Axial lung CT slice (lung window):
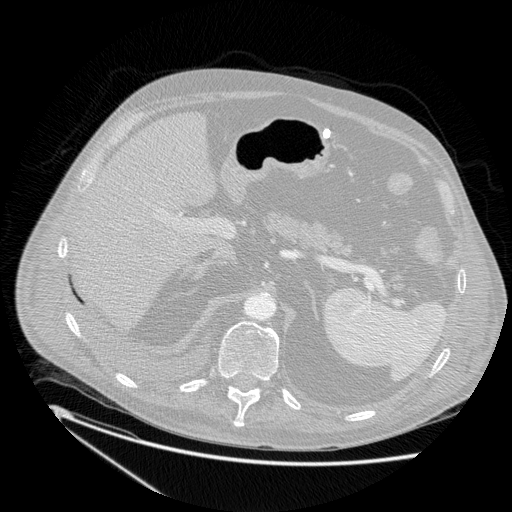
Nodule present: no